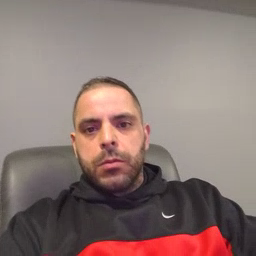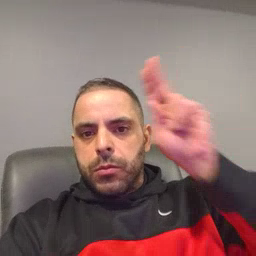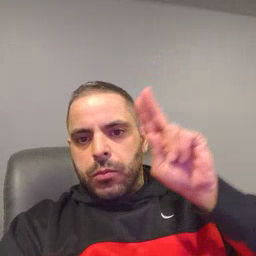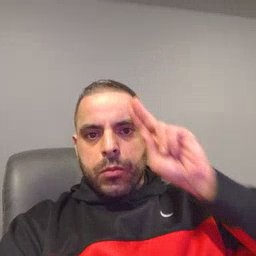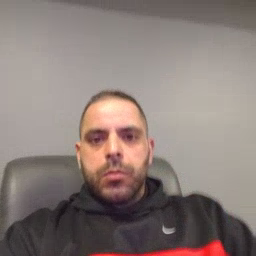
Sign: uncle